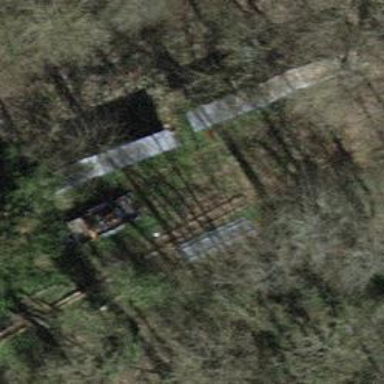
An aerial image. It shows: Pipeline marker.